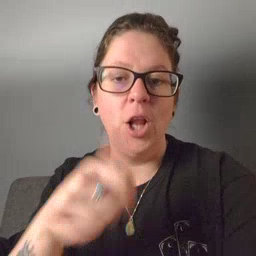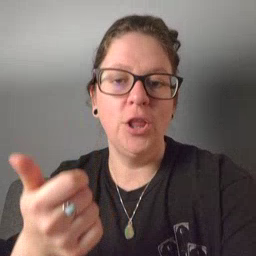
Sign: another